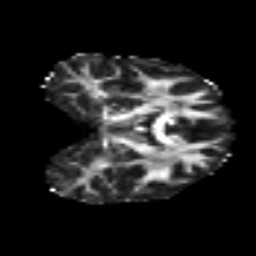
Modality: FA
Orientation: coronal
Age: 33
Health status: ill
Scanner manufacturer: philips
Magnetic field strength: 3 T
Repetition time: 9 s
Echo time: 0.127 s